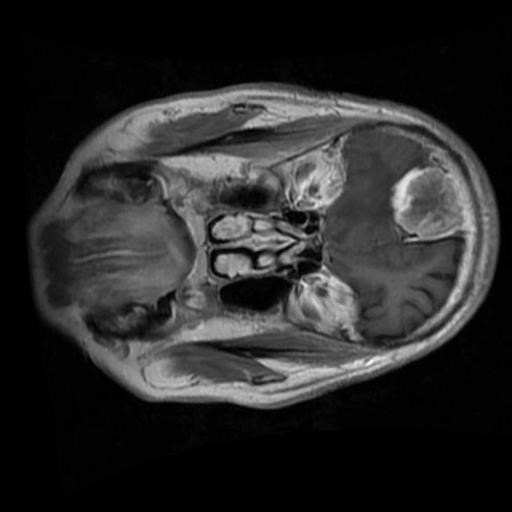
Label: brain_menin